Interaction volume radius: 5 \u00c5
Interaction volume height: 10 \u00c5
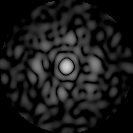
Disorder parameter: 0.7938